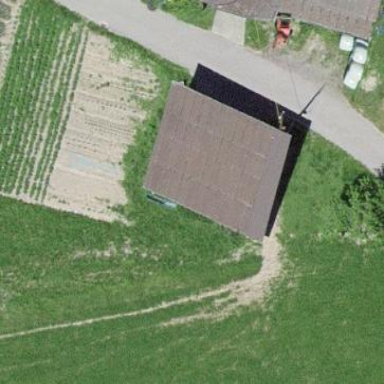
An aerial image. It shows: Shed building.